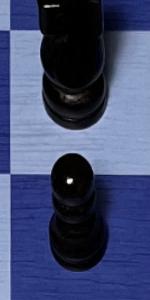
Label: Pawn_Black